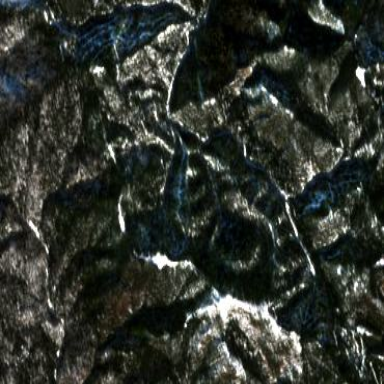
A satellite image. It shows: Forest with evergreen needle-leaved trees.